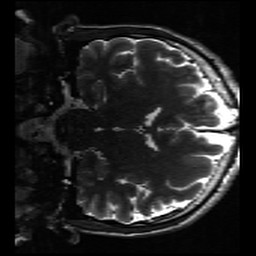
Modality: inplaneT2
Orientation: coronal